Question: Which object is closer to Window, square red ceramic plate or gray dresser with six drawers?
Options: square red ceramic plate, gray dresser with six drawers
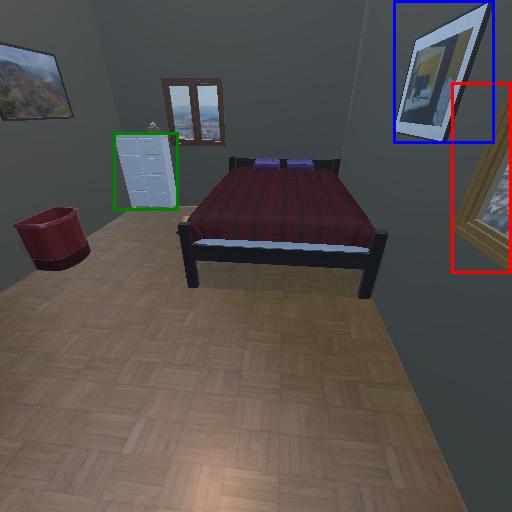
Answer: square red ceramic plate